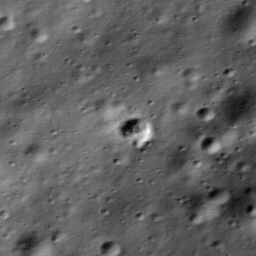
Host type: hard_negative
Lunar coordinates: latitude -52.678, longitude 124.488